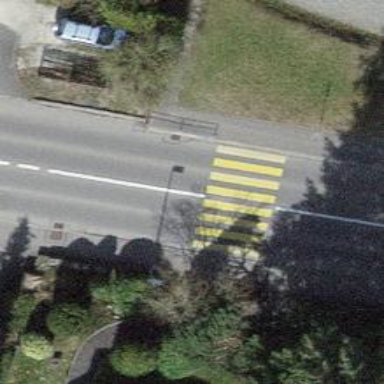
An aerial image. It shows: Uncontrolled zebra crossing with yellow markings on the road.